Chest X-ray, AP view. Patient: 73 years old, sex M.
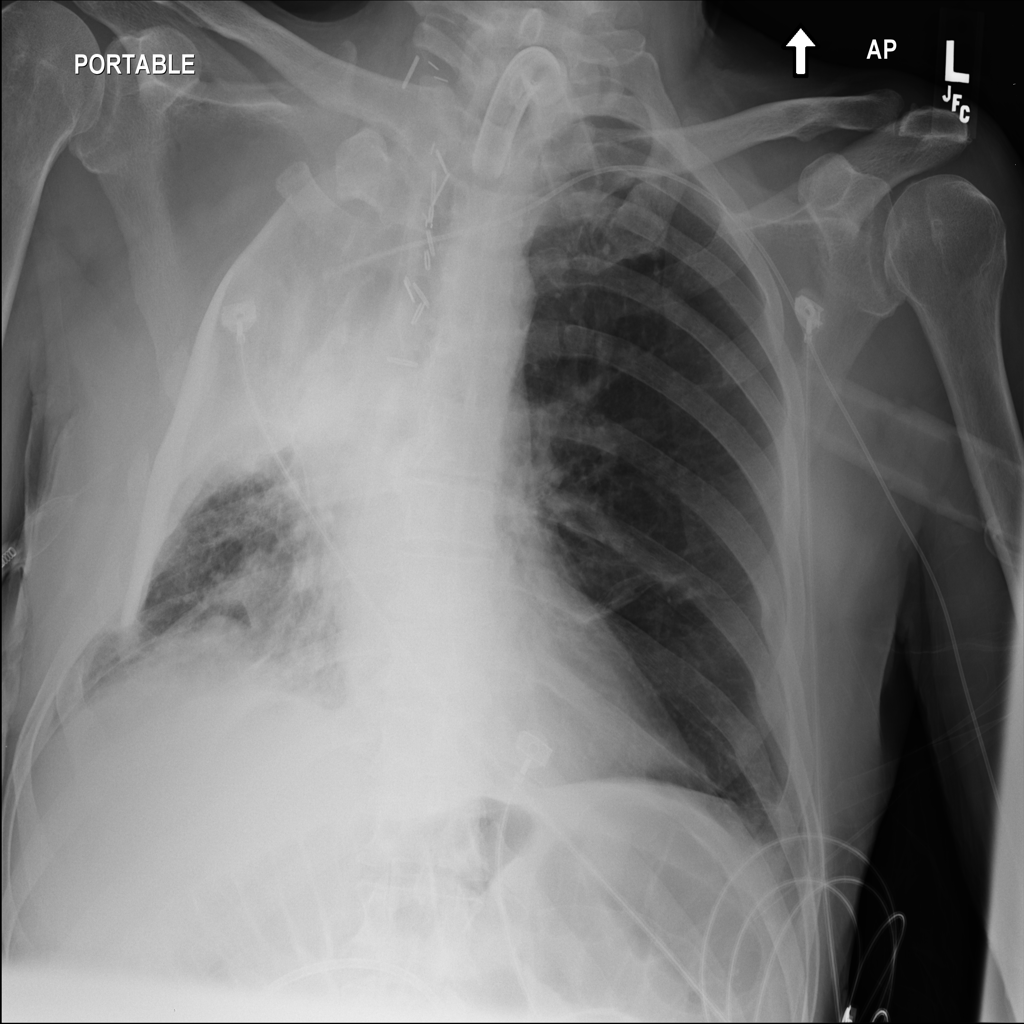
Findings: No Finding